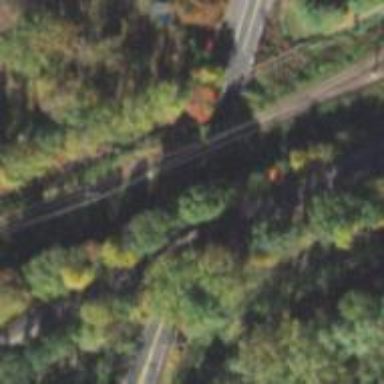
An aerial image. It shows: Bridge over railway line.